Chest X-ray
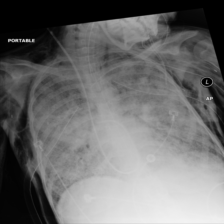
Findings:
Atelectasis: negative
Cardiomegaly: negative
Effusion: negative
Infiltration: negative
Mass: negative
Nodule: negative
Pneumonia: negative
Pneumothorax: negative
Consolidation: negative
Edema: negative
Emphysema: positive
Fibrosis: negative
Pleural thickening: negative
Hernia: negative